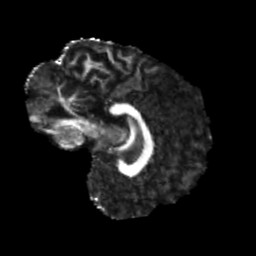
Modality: FA
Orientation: sagittal
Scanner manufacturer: siemens
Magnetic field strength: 3 T
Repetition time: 4 s
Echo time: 0.0594 s